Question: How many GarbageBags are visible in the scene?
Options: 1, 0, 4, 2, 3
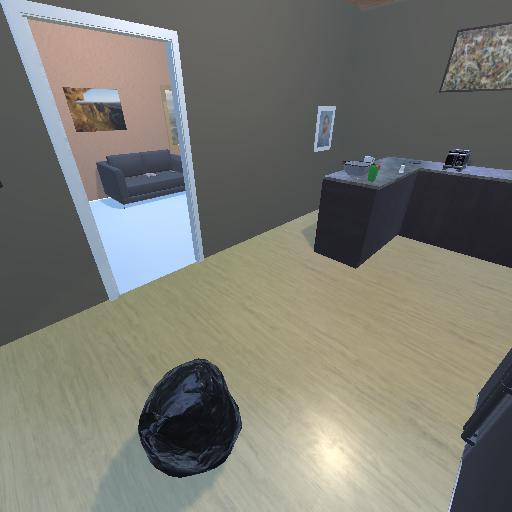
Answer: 1